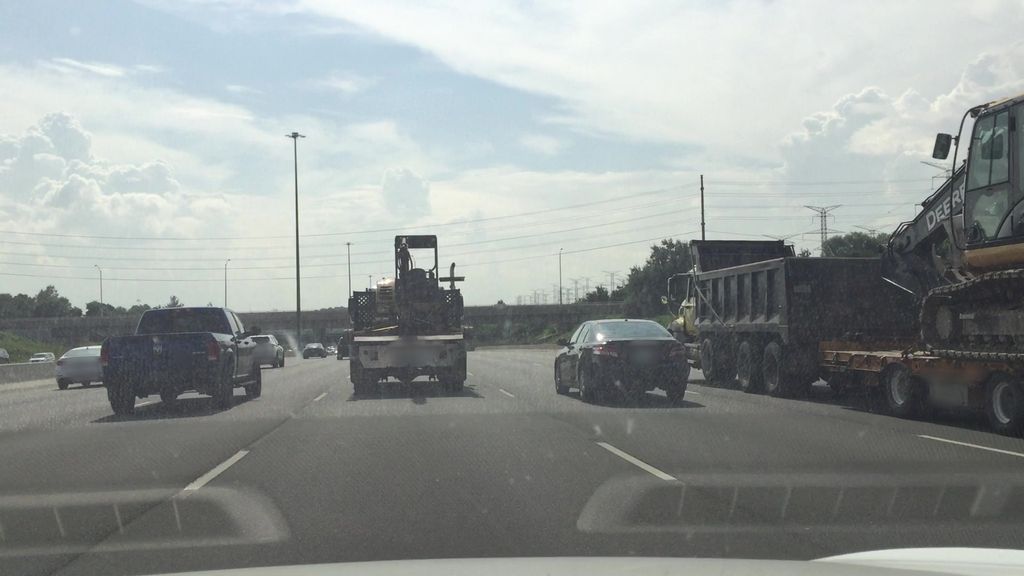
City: toronto